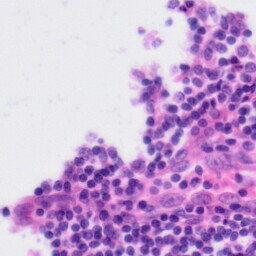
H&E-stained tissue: Tonsil